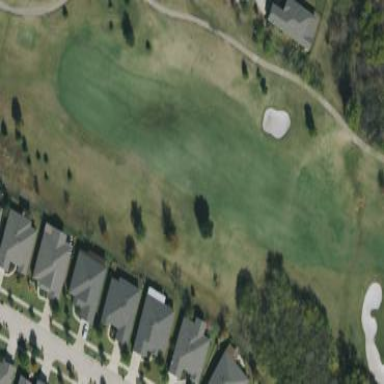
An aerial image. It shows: Golf rough area.